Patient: sex M, age 69
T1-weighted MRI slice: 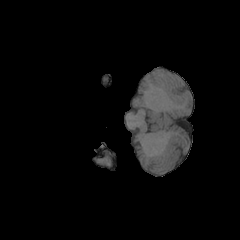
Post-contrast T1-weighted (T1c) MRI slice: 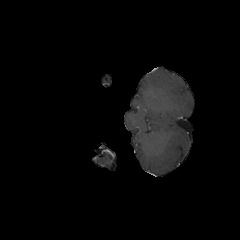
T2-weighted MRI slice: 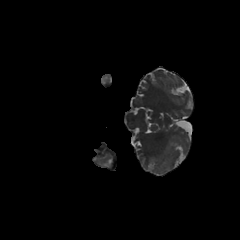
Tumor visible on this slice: no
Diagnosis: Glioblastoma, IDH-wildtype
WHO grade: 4